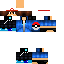
A male human skin with medium skin, wearing brown long hair dressed in a blue hoodie and blue pants, featuring a closed mouth.